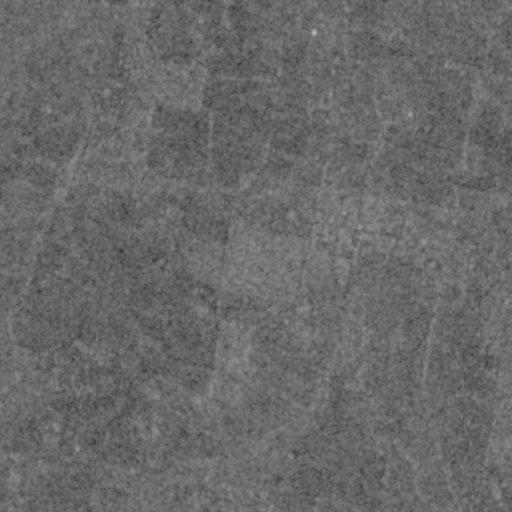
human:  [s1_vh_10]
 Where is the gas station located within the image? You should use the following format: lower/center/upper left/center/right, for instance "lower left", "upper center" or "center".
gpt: The gas station is located in the center right of the image.
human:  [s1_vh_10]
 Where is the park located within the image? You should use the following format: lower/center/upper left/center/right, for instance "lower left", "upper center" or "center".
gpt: The park is located in the center right of the image.
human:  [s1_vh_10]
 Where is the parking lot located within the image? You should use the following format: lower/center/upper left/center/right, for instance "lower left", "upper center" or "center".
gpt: The parking lot is located in the center right of the image.
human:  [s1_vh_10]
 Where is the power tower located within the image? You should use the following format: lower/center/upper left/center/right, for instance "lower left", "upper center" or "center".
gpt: The power tower is located in the upper left of the image.
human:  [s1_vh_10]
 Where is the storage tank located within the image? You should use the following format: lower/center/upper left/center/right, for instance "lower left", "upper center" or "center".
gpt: The storage tank is located in the center right of the image.
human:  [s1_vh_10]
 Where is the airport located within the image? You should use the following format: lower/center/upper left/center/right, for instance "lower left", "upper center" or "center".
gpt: There is no airport in the image.

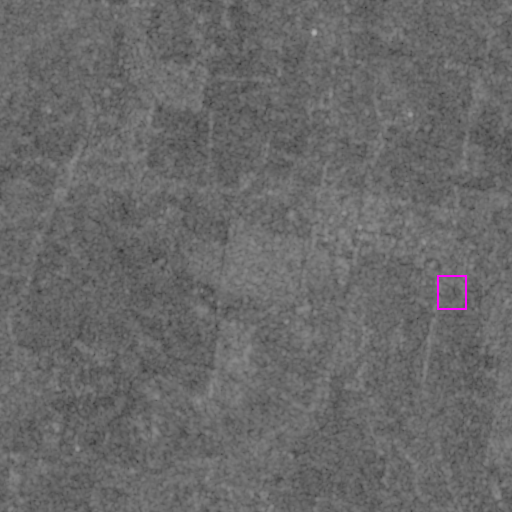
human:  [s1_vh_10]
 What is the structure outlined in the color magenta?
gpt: The structure outlined in magenta is a park.
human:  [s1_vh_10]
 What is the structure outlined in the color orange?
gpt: There is no orange outline.